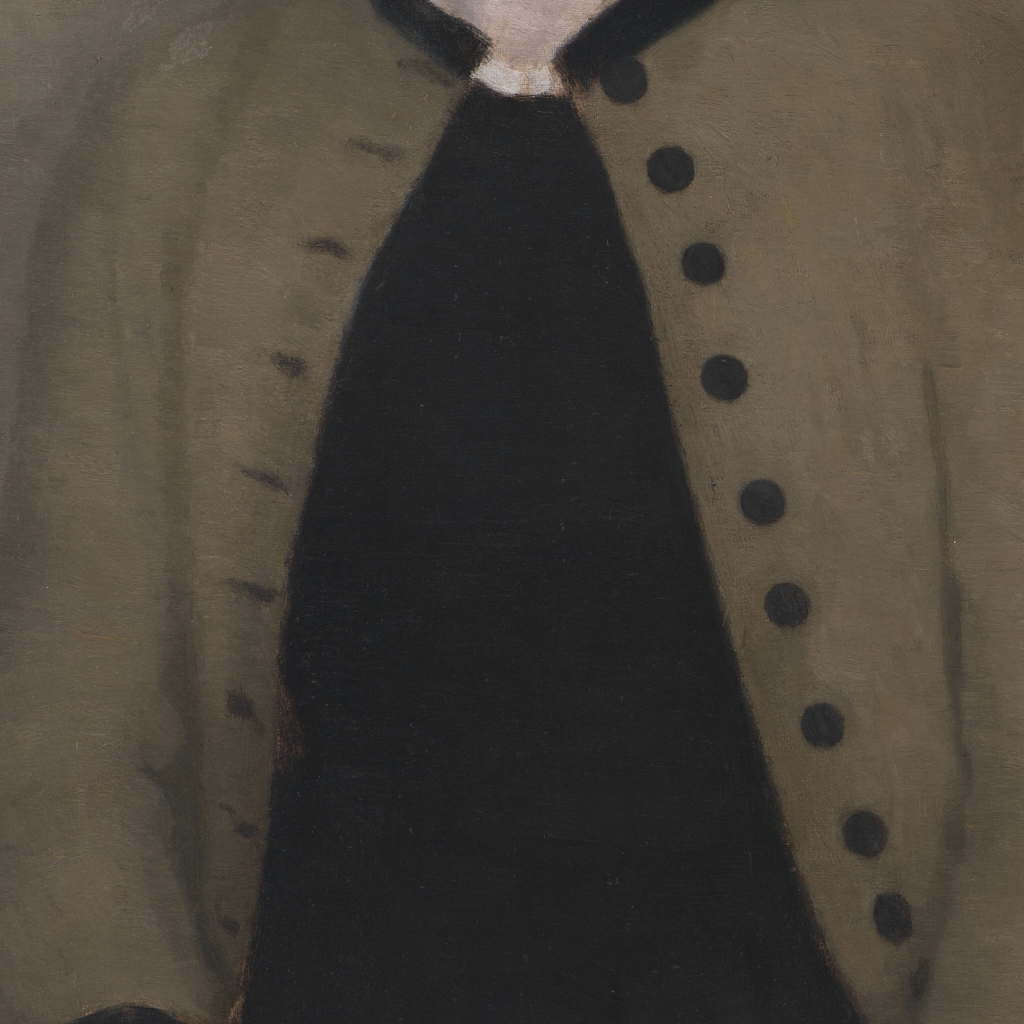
portrait painting, close up, bright diffused light, mustard yellow jacket with dark buttons and black trim over dark dress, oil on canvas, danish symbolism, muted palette